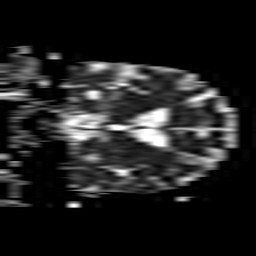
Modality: ADC
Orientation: coronal
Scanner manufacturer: philips
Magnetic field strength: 1.5 T
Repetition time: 3.395 s
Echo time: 0.06922 s